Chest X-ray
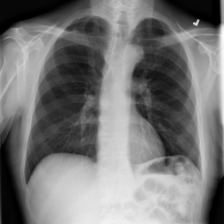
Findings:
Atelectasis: negative
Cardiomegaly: negative
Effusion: negative
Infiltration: positive
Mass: negative
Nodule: negative
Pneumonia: negative
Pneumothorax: negative
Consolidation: negative
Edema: negative
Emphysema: negative
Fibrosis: negative
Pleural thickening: negative
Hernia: negative